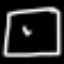
Label: square